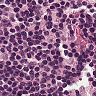
Metastatic tissue present: no